Question: I'm trying to create a grid layout at <URL>.
I have multiple divs floating with isotope and I wonder why there is some empty spaces and why the floating divs are not filling the gaps.

Same problem as here: <URL>
Many thanks for your time and help.
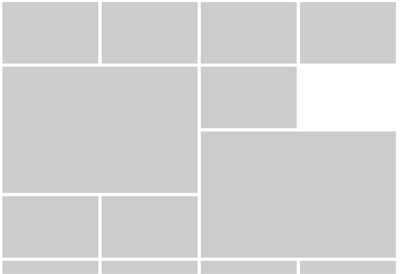
Answer: If your items are in a certain order which you don't want to "destroy" by calling the shuffle method, this will be inevitable. Then, even when shuffling, you can't guarantee the type of fit you want with some elements spanning two columns. You might be able to <URL> but it's a very different logic.